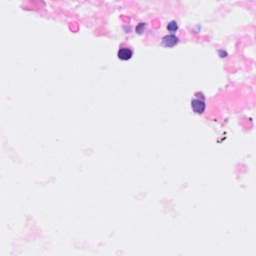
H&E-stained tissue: Breast